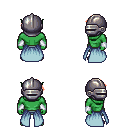
a pixel art fantasy rpg character, male body template, orc, green skin, overskirt, teal pants, red long mohawk hairstyle, metal helm, white cloth bracers, four views (front, back, left, right), 2x2 character sprite sheet, small pixel art, hard edges, no anti-aliasing